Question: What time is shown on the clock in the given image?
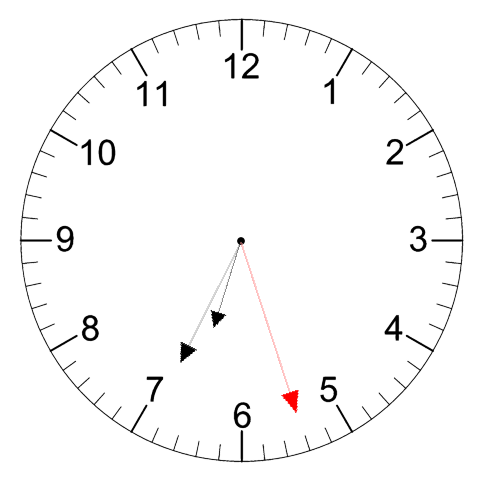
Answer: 06:34:27